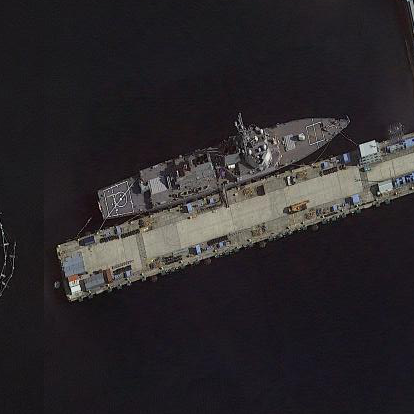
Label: destroyer